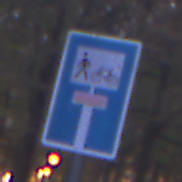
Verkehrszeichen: SackgasseRadverkehrFussgaengerDurchlaessig
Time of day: Night
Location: Outdoor (Suburban)
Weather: PartlyCloudy
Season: NotSpecified
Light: Artificial